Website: macys
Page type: billing-address
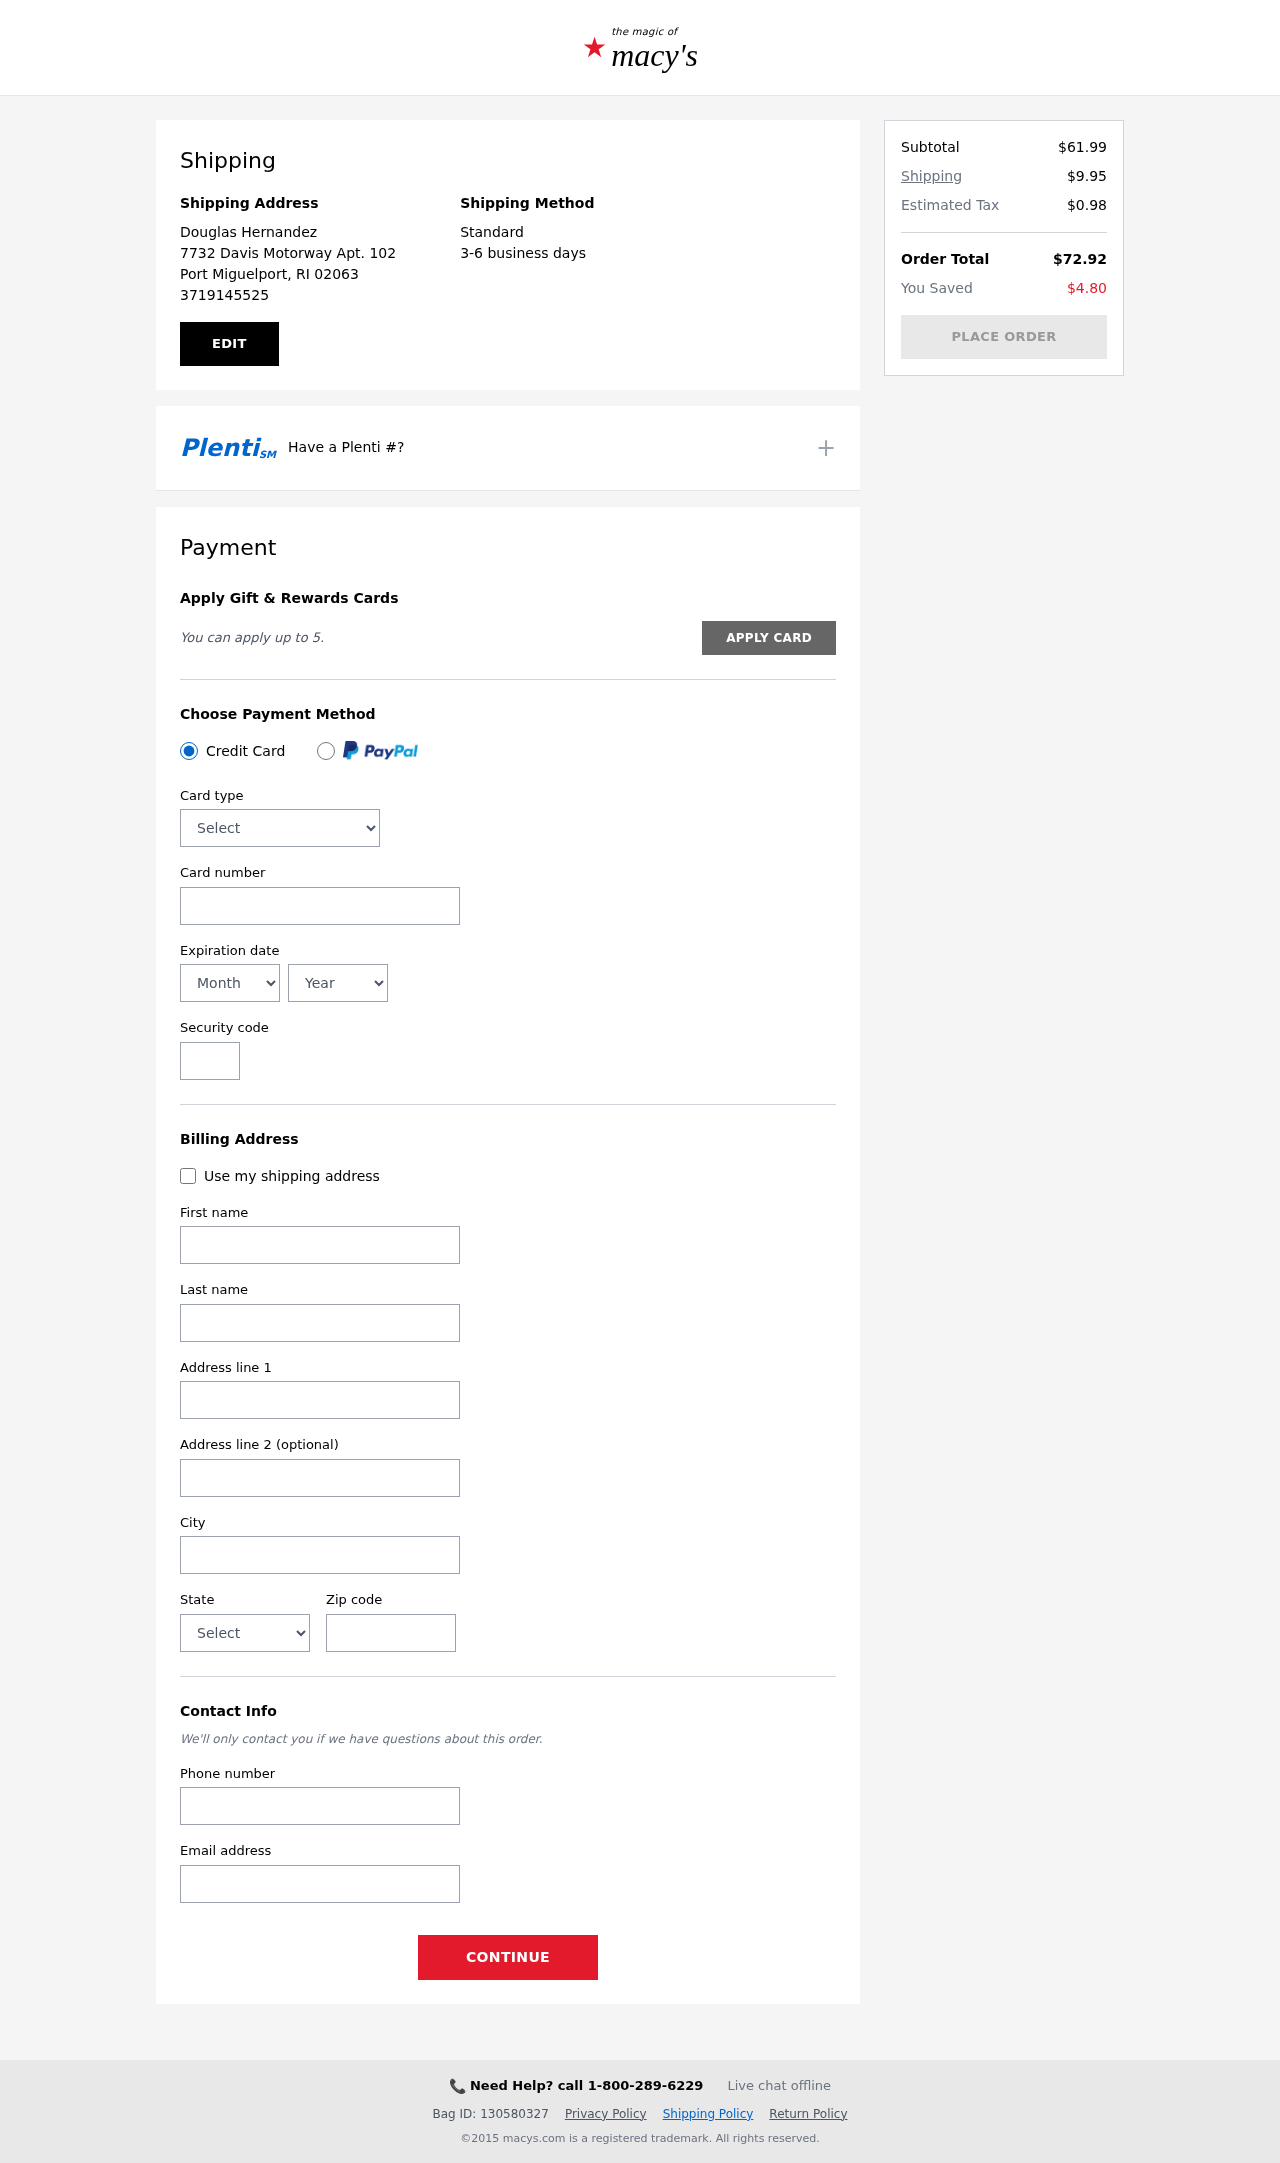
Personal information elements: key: PII_CARD_CVV
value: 050
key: PII_CARD_EXPIRY_MONTH
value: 10
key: PII_CARD_EXPIRY_YEAR
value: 28
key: PII_CARD_NUMBER
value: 2297 8726 3026 5130
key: PII_CARD_TYPE
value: Mastercard
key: PII_CITY
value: Port Miguelport
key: PII_CITY_STATE_ZIP
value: Port Miguelport, RI 02063
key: PII_EMAIL
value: dhernandez@hotmail.com
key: PII_FIRSTNAME
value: Douglas
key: PII_FULLNAME
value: Douglas Hernandez
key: PII_LASTNAME
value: Hernandez
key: PII_PHONE
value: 3719145525
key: PII_POSTCODE
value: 02063
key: PII_STATE
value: Rhode Island
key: PII_STREET
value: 7732 Davis Motorway Apt. 102
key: PII_STREET2
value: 57562 Carr Rest Suite 508
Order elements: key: ORDER_SUBTOTAL
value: $61.99
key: ORDER_SHIPPING_COST
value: $9.95
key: ORDER_TAX
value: $0.98
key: ORDER_TOTAL
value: $72.92
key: ORDER_SAVINGS
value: $4.80